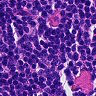
Metastatic tissue present: no